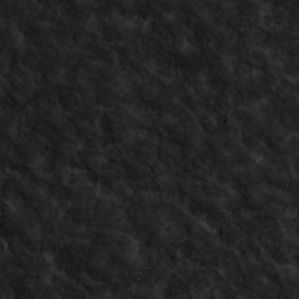
Label: non_frost